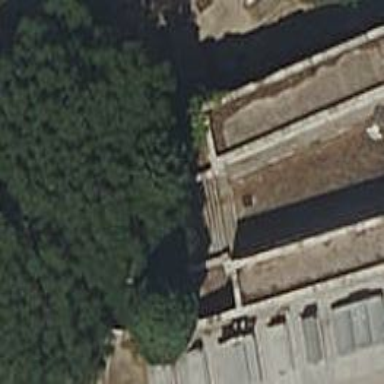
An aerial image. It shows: Concrete steps.